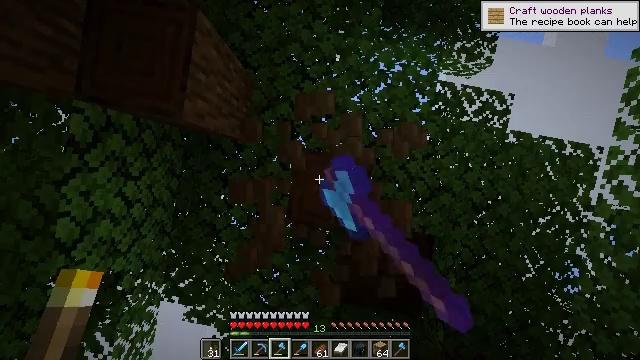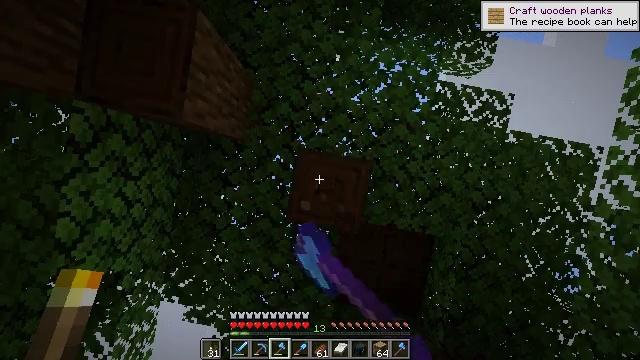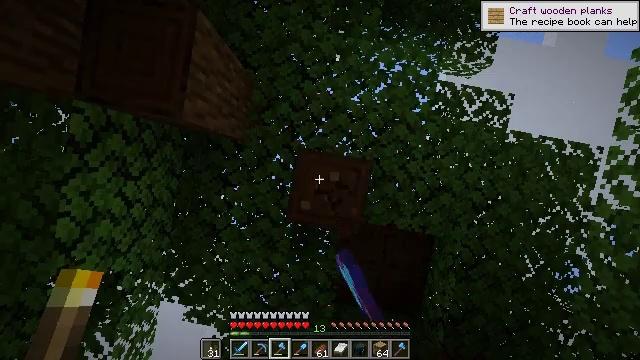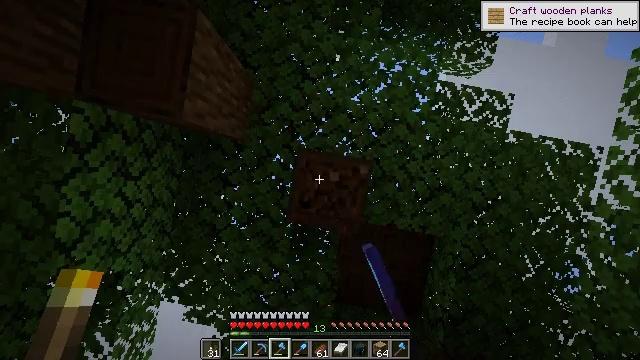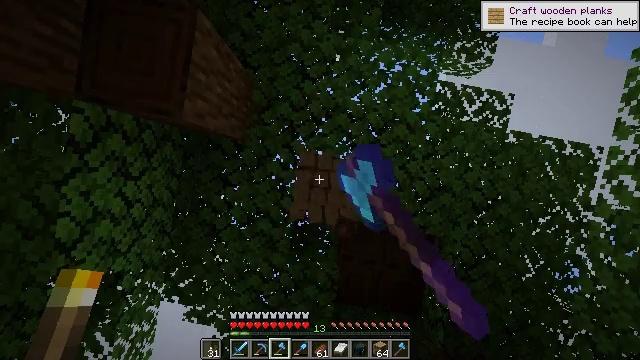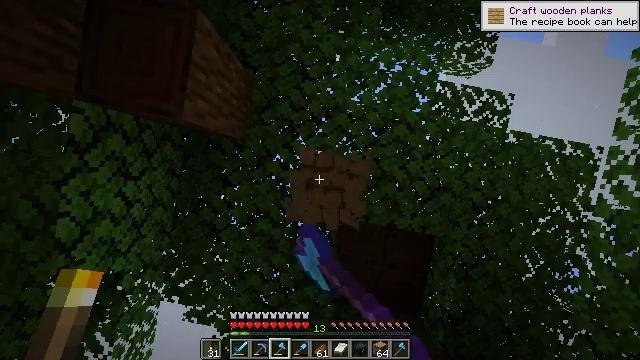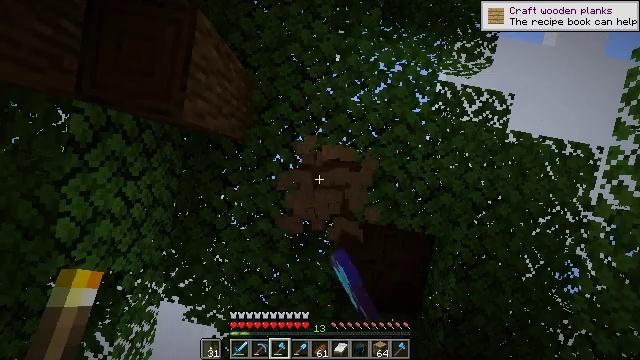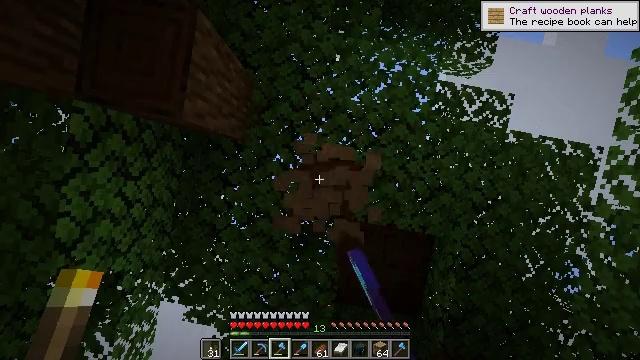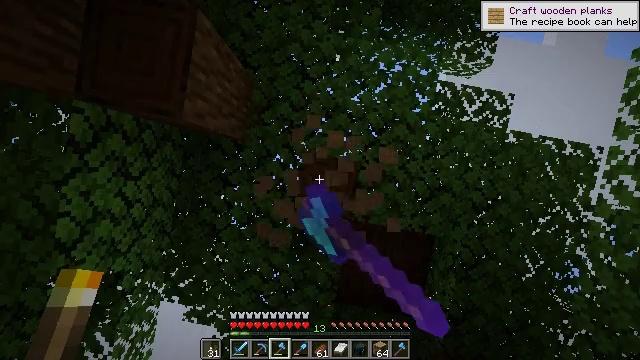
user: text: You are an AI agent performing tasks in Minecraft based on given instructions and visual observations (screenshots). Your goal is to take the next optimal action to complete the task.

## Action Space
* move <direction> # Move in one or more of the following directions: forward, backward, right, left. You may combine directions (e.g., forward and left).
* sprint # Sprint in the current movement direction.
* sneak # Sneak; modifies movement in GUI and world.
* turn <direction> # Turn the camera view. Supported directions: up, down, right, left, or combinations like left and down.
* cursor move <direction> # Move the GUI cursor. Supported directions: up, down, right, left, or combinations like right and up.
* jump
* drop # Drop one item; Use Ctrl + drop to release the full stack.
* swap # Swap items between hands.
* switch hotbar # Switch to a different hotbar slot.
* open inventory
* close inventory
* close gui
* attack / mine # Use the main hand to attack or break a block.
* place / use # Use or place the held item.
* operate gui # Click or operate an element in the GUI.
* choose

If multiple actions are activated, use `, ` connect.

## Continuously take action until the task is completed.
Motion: motion action
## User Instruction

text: Attack the stripped dark oak log to gather it.
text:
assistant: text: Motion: attack / mine
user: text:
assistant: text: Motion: attack / mine
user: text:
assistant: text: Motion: attack / mine
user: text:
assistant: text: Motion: attack / mine
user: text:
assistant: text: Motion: attack / mine
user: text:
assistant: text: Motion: attack / mine
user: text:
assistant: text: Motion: attack / mine
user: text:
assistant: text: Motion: attack / mine
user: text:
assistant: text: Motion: attack / mine